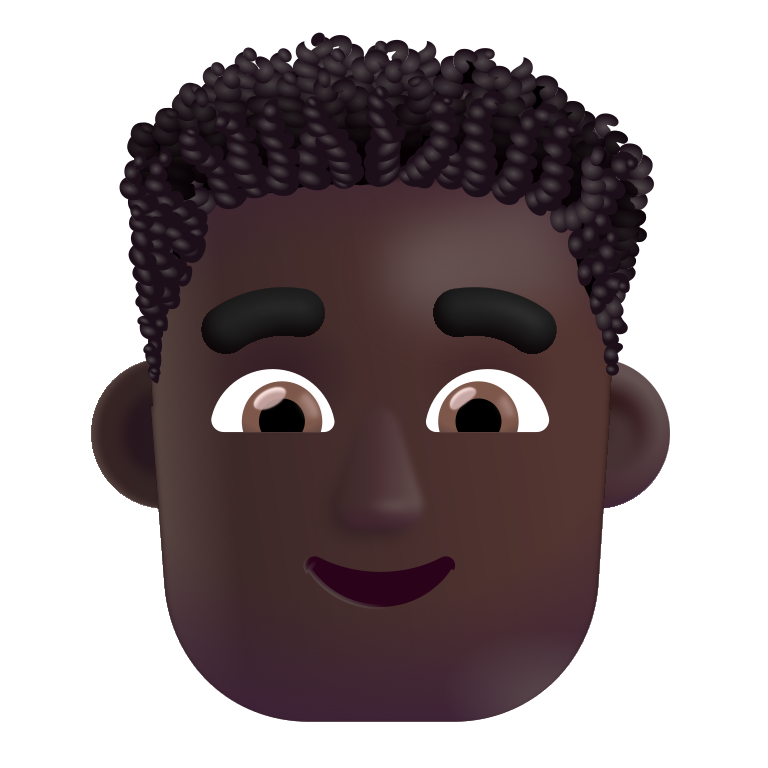
man curly hair color dark